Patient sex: M
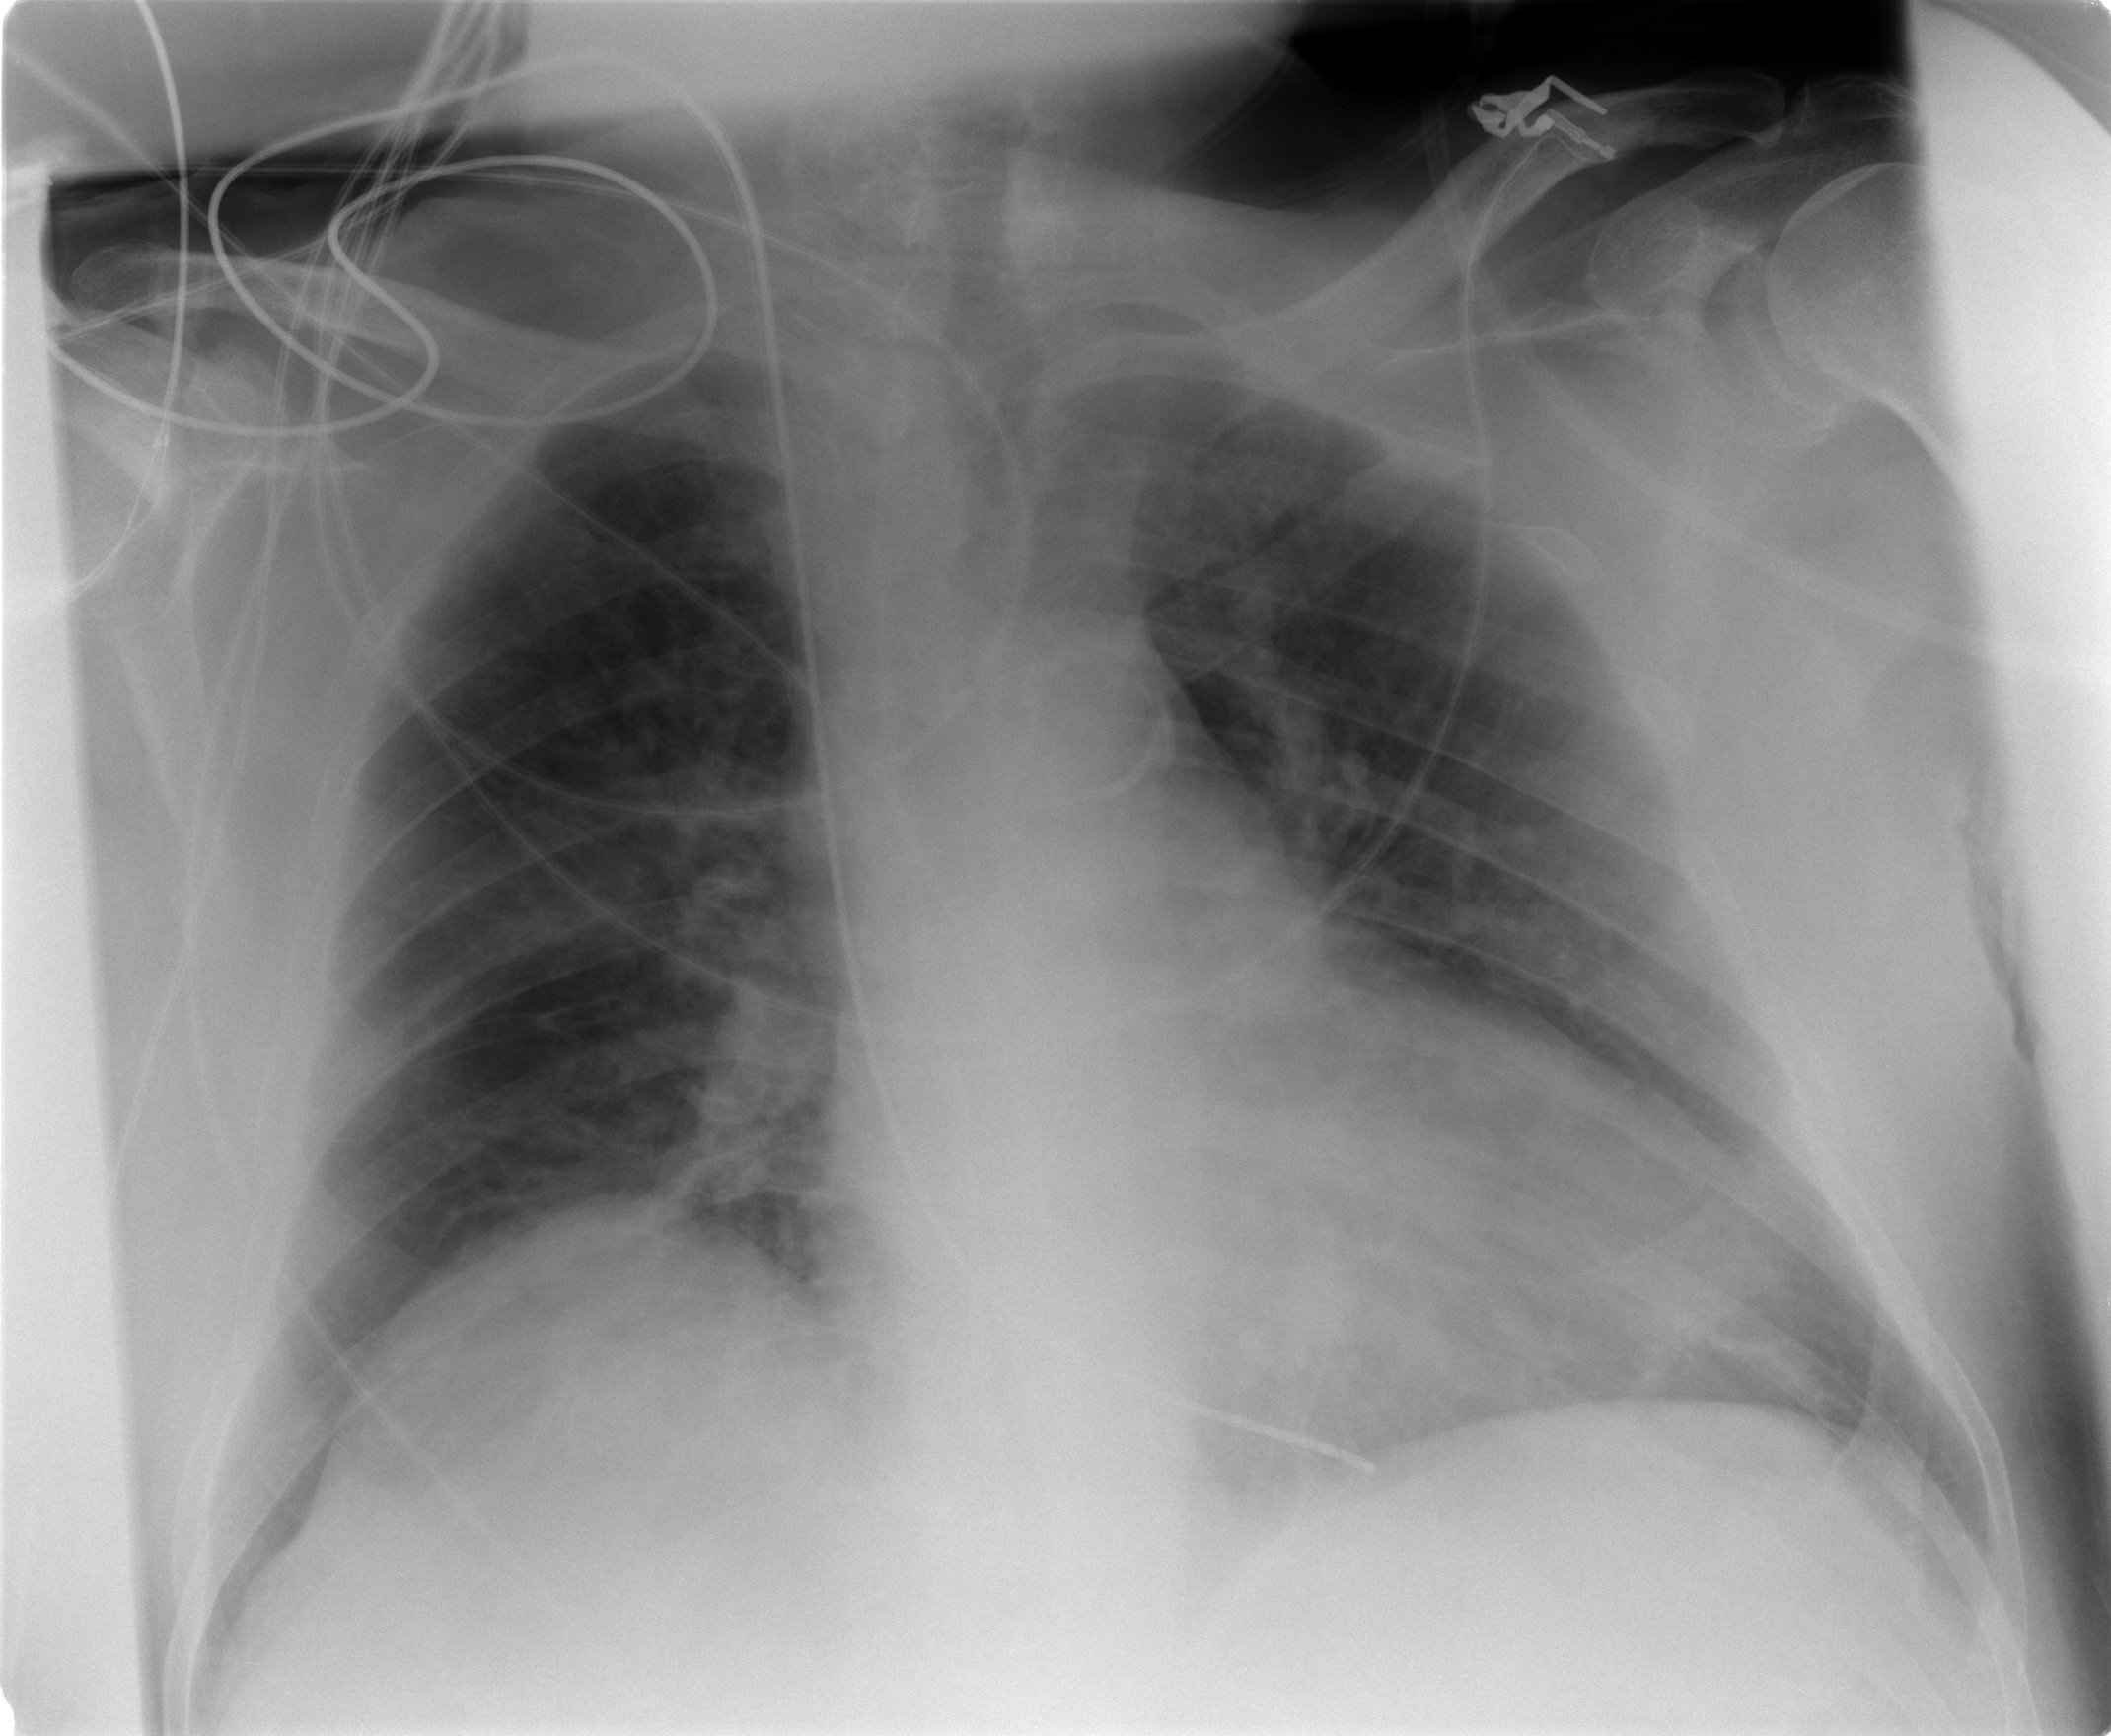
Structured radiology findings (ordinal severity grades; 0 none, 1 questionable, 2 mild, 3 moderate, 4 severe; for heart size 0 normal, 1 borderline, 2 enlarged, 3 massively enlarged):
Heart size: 2
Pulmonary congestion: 3
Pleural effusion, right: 0
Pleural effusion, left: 0
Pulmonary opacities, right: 2
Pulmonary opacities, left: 2
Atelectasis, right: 2
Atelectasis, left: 2